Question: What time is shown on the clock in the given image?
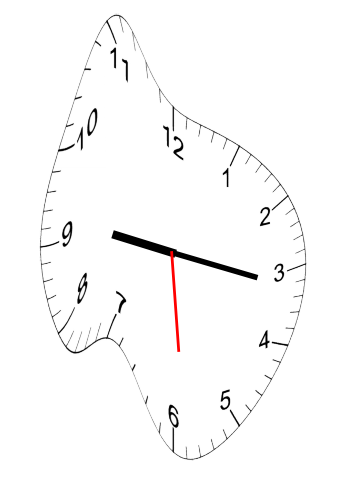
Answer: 09:16:29